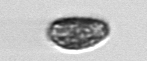
Label: Pseudochattonella_farcimen